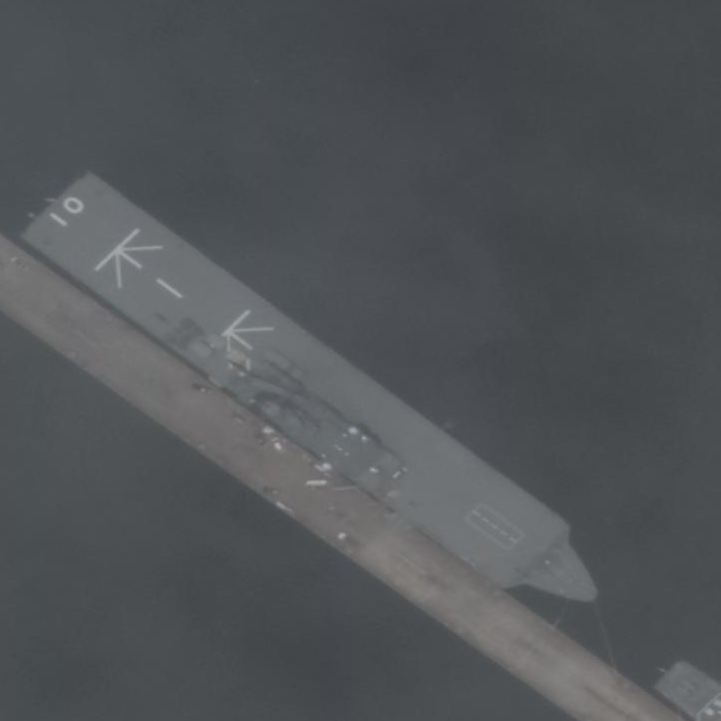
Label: assault